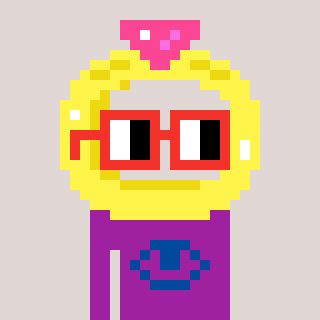
a pixel art character with square red glasses, a ring-shaped head and a magenta-colored body on a warm background